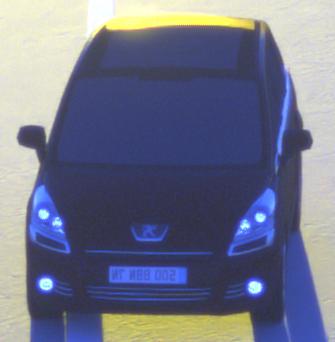
Make: Peugeot
Model: 5008 120 VTi
Detailed model: 5008 (I) Van
Model produced from: 2009/10
Model produced until: 2011/07
Doors: 5
Color: red
Road condition: dry road
Daytime: sunrise or sunset
Contrast: high contrast